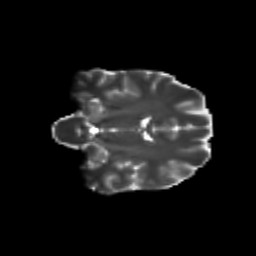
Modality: T2w
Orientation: coronal
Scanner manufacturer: siemens
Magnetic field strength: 3 T
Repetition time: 9.2 s
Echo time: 0.084 s